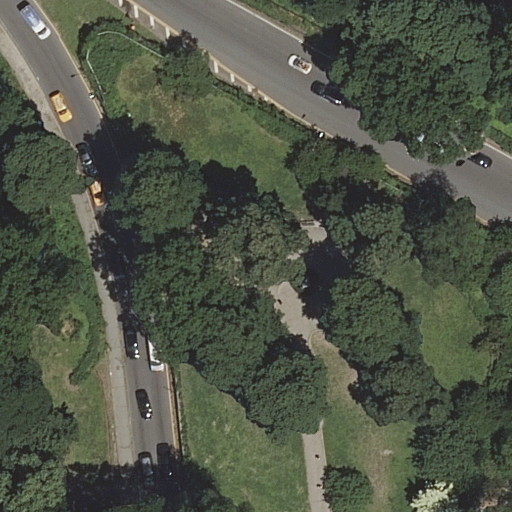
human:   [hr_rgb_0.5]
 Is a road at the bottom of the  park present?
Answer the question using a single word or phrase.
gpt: yes

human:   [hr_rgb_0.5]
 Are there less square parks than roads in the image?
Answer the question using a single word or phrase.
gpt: yes

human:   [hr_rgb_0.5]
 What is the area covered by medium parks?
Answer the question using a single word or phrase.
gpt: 0m2

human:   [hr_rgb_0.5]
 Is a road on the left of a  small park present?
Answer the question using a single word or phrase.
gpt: no

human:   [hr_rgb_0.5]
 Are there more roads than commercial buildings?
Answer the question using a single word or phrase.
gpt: yes

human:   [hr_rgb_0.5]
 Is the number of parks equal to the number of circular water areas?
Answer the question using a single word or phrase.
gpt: no

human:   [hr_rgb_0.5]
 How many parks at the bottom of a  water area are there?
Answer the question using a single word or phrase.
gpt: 0

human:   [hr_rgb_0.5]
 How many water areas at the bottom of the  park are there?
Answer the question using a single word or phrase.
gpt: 0

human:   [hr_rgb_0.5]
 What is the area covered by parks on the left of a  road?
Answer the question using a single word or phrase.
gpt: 0m2

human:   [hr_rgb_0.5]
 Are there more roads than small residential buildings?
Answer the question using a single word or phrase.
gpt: yes

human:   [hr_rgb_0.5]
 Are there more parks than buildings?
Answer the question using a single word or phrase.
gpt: yes

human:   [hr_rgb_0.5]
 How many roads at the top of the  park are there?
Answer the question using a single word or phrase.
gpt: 0

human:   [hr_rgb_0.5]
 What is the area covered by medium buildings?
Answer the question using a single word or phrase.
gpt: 0m2

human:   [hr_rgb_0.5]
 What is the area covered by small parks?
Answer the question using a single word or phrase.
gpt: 0m2

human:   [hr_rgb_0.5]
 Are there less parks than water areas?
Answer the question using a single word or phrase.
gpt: no

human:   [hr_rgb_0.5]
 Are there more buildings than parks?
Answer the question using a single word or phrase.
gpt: no

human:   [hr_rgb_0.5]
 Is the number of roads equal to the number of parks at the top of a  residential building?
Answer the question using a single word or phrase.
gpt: no

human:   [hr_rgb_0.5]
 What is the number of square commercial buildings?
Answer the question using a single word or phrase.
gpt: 0

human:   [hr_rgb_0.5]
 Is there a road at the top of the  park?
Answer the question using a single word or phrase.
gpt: no

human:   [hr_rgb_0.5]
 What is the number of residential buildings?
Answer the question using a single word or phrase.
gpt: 0

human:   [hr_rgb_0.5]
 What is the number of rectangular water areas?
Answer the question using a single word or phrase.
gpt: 0

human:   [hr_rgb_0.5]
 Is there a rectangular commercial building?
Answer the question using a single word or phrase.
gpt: no

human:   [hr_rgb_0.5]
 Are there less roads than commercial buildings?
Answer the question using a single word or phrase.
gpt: no

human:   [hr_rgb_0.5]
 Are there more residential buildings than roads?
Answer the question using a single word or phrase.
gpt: no

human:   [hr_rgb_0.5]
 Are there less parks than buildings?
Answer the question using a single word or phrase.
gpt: no

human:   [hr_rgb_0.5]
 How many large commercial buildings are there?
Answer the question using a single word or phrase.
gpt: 0

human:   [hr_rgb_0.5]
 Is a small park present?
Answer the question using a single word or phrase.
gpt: no

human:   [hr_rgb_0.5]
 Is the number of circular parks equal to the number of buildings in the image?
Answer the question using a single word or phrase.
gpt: yes

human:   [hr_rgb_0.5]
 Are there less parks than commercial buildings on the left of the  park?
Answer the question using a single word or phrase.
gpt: no

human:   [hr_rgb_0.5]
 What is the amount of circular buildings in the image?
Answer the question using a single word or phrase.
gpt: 0

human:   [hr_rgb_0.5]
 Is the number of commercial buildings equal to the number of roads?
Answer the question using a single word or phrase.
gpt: no

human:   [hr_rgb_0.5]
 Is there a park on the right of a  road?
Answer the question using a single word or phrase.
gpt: no

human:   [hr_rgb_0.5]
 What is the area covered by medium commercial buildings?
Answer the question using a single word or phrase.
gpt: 0m2

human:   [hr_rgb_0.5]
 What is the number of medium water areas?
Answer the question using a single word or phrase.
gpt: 0

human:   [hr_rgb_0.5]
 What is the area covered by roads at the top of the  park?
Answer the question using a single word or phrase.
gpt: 0m2

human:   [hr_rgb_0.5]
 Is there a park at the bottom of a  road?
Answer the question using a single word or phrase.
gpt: no